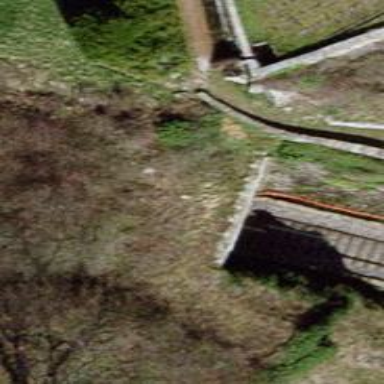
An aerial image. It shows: Tunnel with electrified rail tracks and contact line.